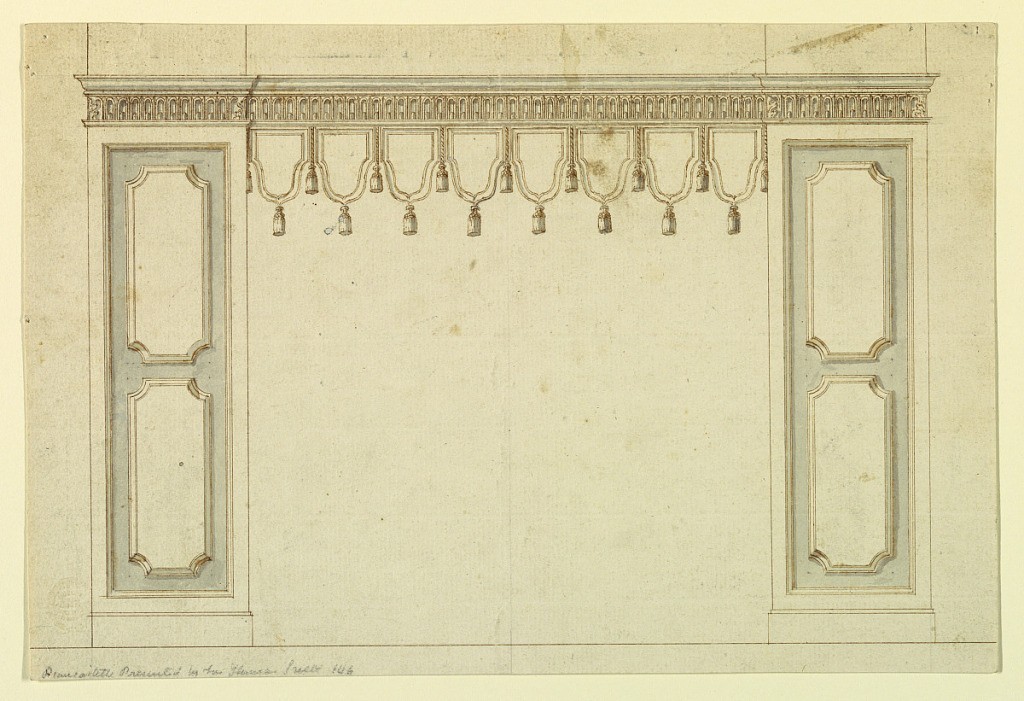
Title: Project for an Alcove or Mantelpiece
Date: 1725–1775
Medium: Graphite, pen and ink, brush and watercolor on paper
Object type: Drawing
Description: Wide paneled pilasters flank a recess hung with tasseled lambrequins. Egg and dart molding above.